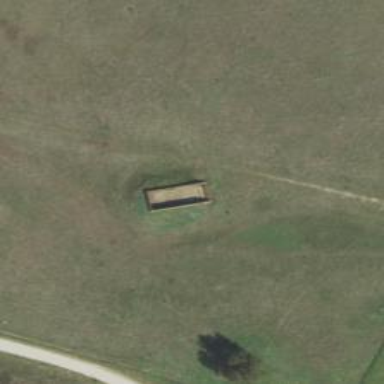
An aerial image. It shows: Military bunker.